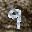
Label: 9